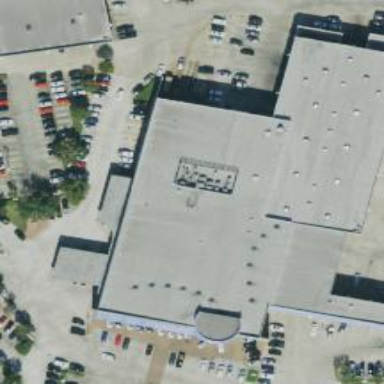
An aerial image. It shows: Car shop building.